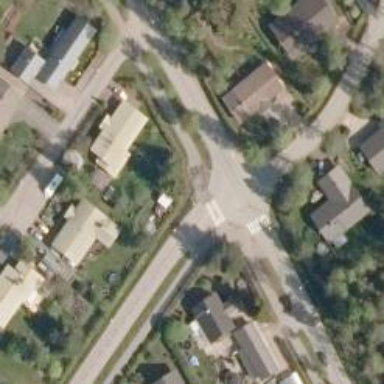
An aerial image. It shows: Asphalt cycleway.